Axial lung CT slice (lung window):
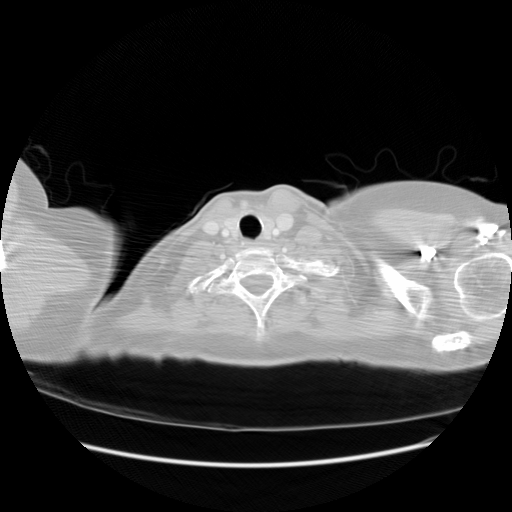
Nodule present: no